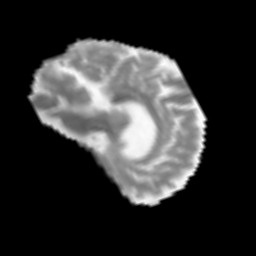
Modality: MD
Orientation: sagittal
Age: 64
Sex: male
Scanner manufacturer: siemens
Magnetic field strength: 3 T
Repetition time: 3.2 s
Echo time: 0.081 s